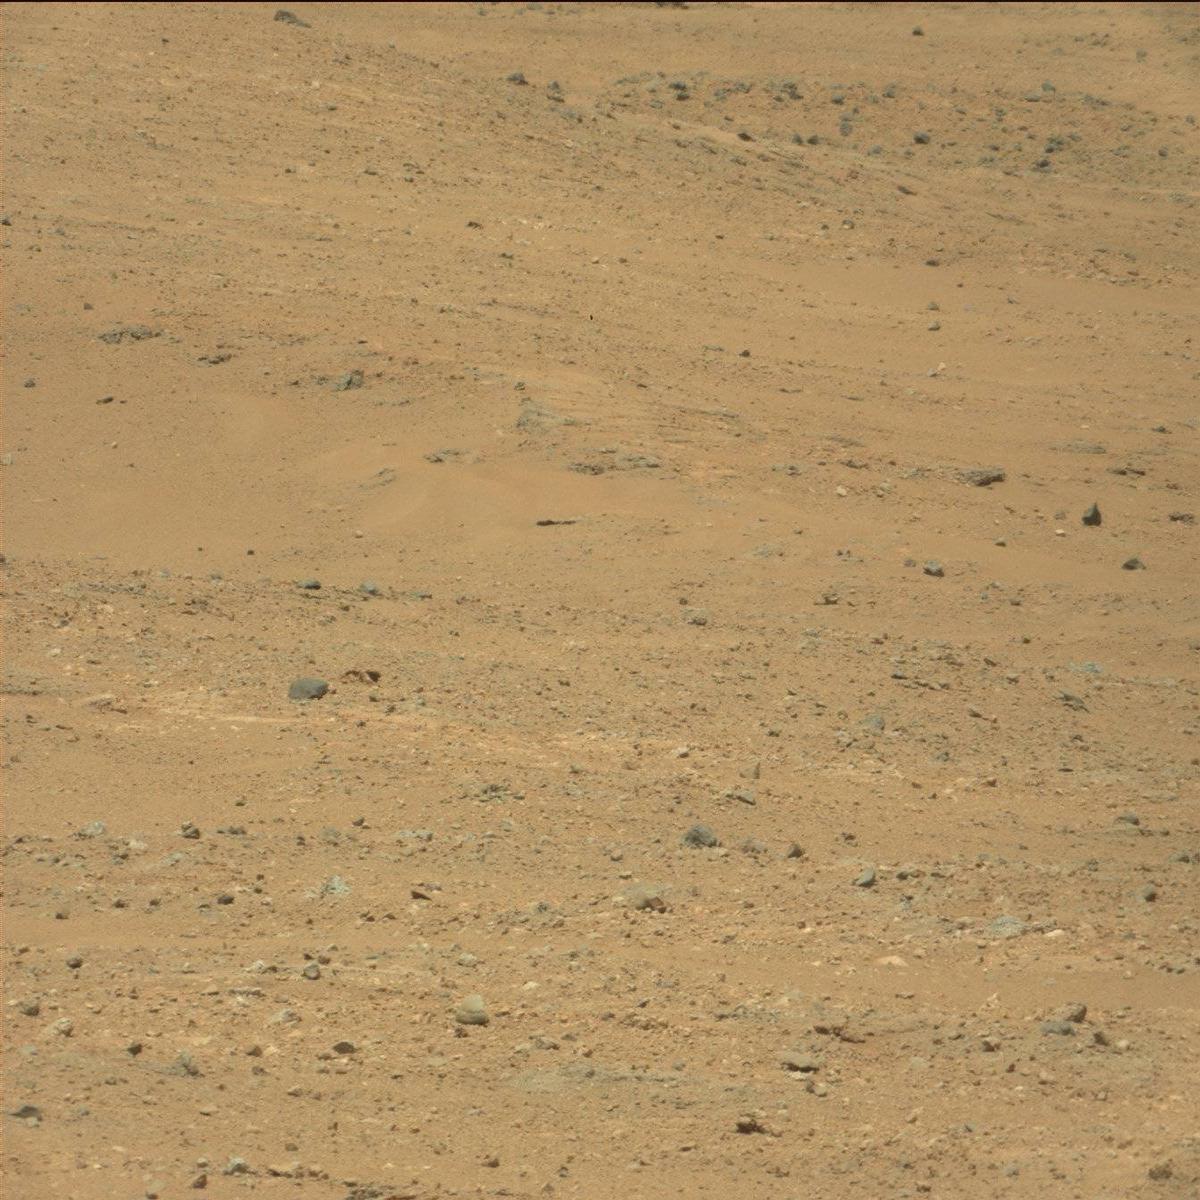
Terrain classes present: Bedrock, Rock, Sand / Soil